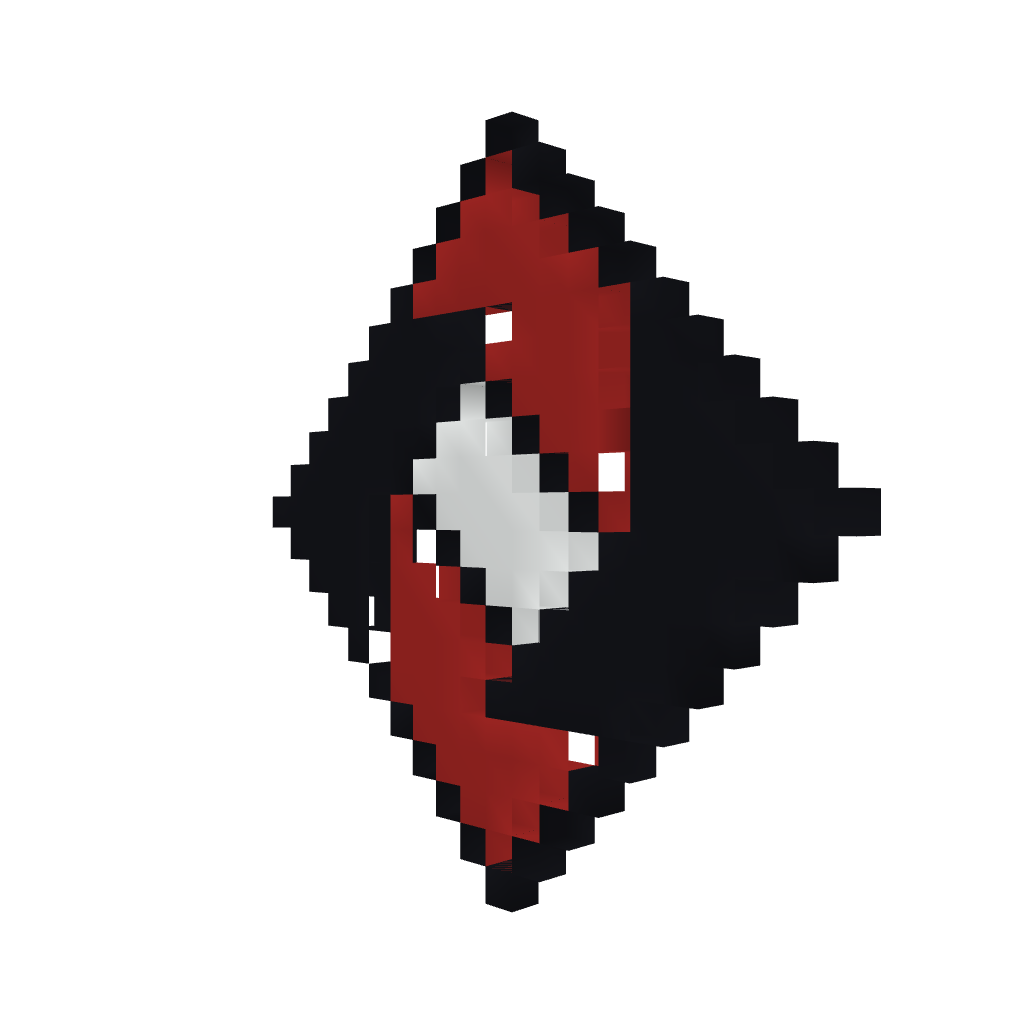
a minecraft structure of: SirAaronII's Logo